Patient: sex M, age 64
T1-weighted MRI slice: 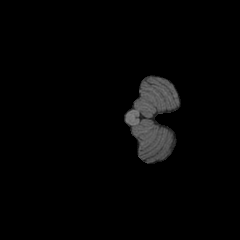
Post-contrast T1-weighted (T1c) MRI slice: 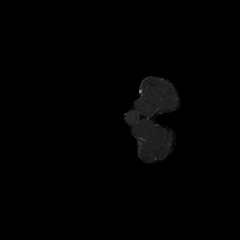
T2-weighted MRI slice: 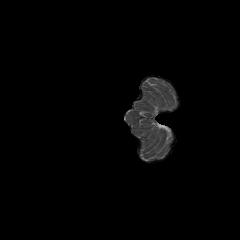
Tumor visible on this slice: no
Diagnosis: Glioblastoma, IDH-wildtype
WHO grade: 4